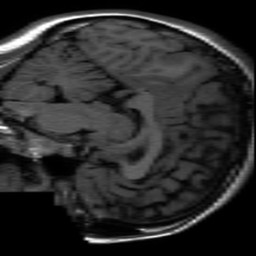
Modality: inplaneT1
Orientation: sagittal
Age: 20
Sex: female
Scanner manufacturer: ge
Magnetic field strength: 3 T
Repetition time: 2.297 s
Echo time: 0.02273 s